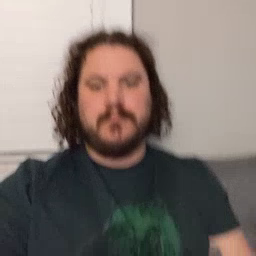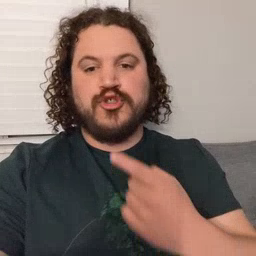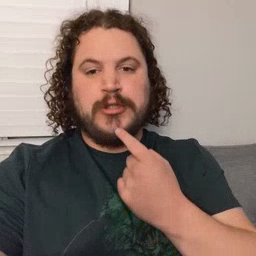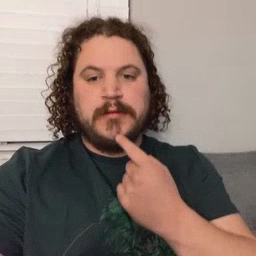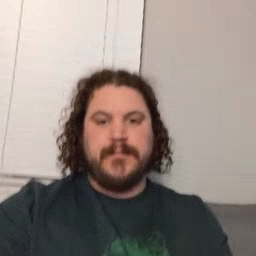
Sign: chin